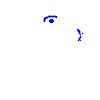
Particle: electron